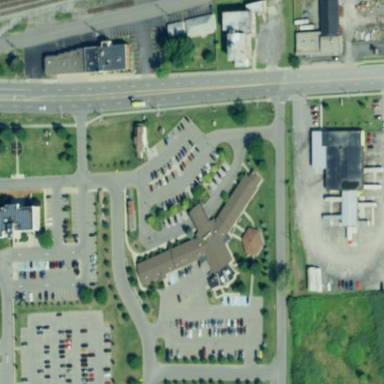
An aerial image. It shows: Parking area with asphalt surface.